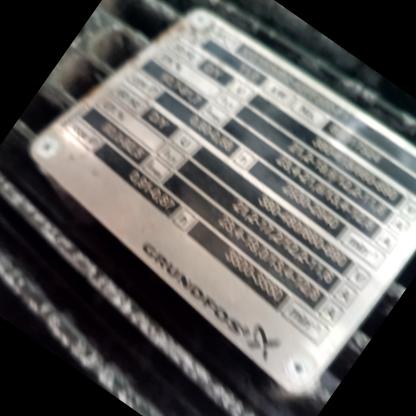
Klasa: tabliczka-znamionowa